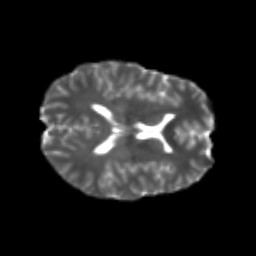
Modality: T2w
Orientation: axial
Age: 24
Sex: female
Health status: healthy
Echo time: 0.074 s